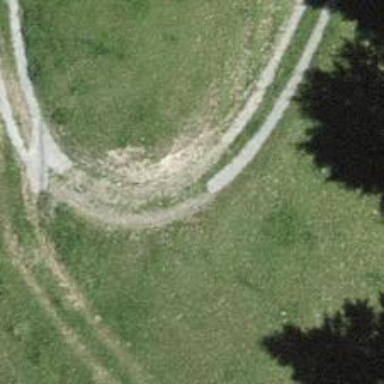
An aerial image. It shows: Track with grade3 tracktype.